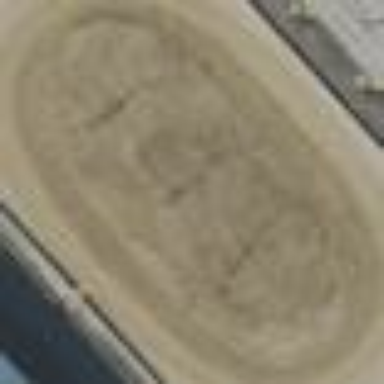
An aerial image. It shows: Speedway raceway for high-speed sports.